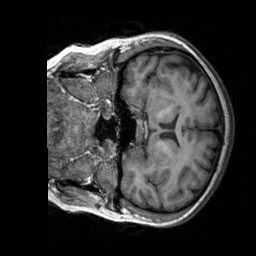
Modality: T1w
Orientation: coronal
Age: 46
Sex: female
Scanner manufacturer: siemens
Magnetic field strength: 3 T
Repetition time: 2.3 s
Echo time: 0.00303 s